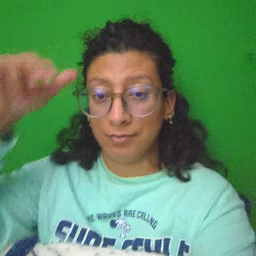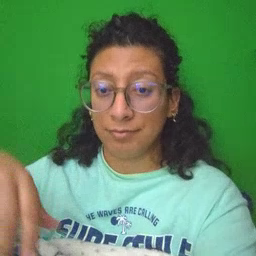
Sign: shhh